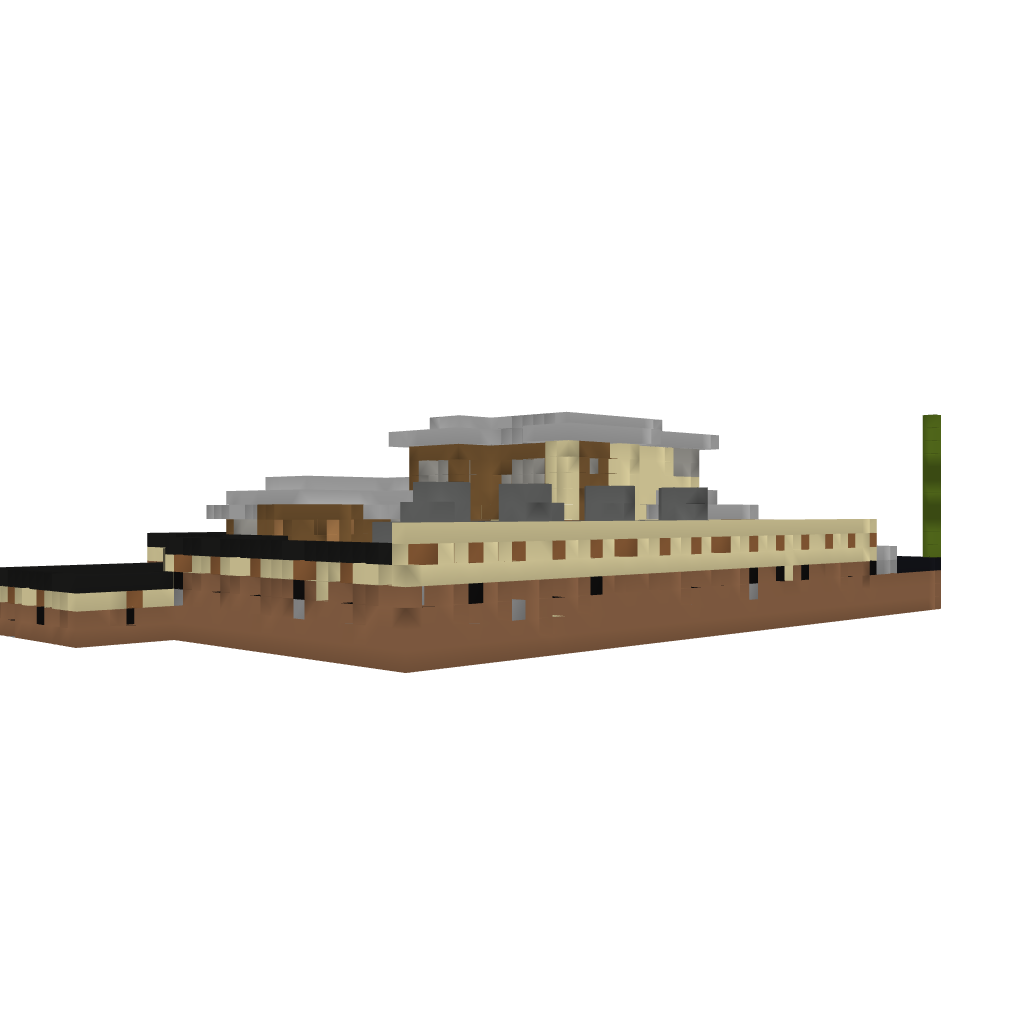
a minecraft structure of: Modern House